Interaction volume radius: 5 \u00c5
Interaction volume height: 25 \u00c5
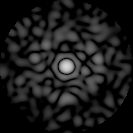
Disorder parameter: 0.8261